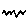
Label: zigzag